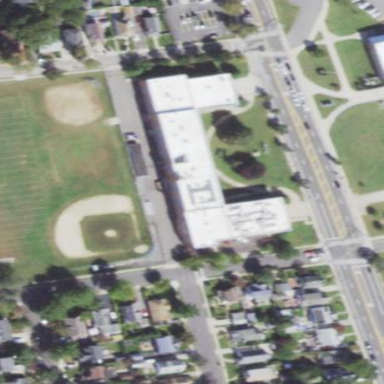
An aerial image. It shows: School building.